Field crop: tomato
Growth stage: 2
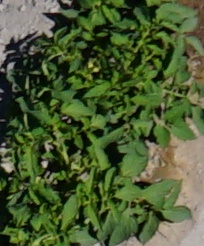
Species: tomato